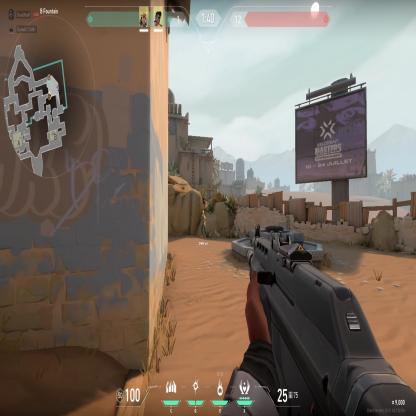
Label: teammate